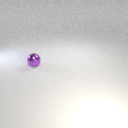
small purple metal sphere